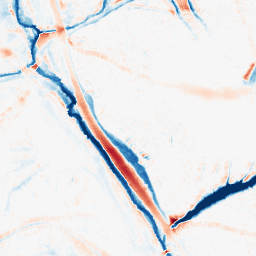
Category: morphological
Decomposition family: morphological_ellipse
Decomposition parameters: operation: average
width: 20
height: 20
Upsampling method: cubic_catmull_rom
Upsampling parameters: scale: 2
Upsampling scale: 2